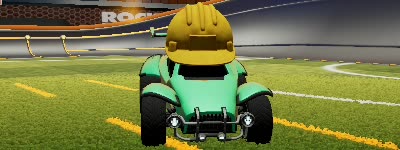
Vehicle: octane